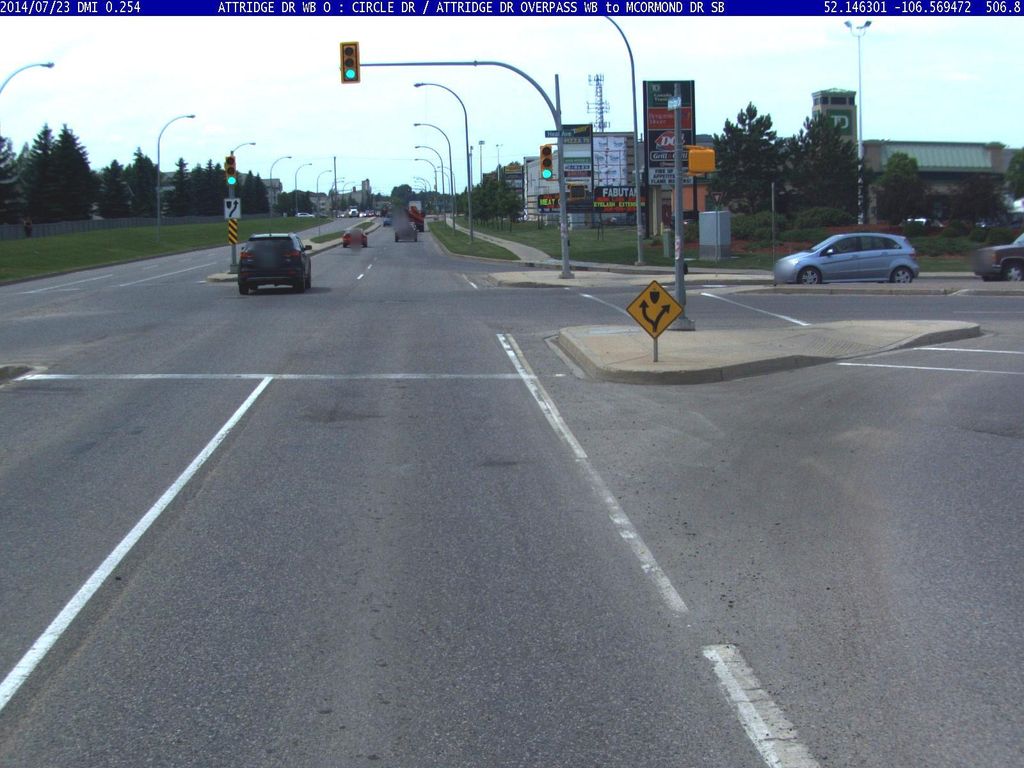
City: saskatoon